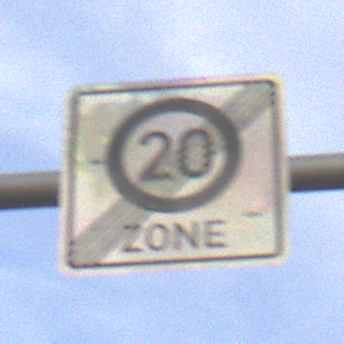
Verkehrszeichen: EndeZone20
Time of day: SunriseSunset
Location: Outdoor (Urban)
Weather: PartlyCloudy
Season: NotSpecified
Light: Natural